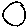
Label: moon